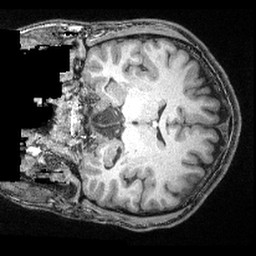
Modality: T1w
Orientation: coronal
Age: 31
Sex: male
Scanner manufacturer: siemens
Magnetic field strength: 3 T
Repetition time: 2.4 s
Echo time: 0.00374 s